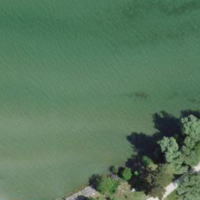
EUNIS habitat code: 14
Species observed at this site:
Tachybaptus ruficollis
Podiceps cristatus
Actitis hypoleucos
Fulica atra
Anas crecca
Alcedo atthis
Podiceps nigricollis
Bucephala clangula
Chroicocephalus ridibundus
Larus michahellis
Ardea purpurea
Cygnus olor
Gallinula chloropus
Ardea alba
Gavia arctica
Panurus biarmicus
Tringa ochropus
Motacilla cinerea
Alopochen aegyptiaca
Anas platyrhynchos
Aythya ferina
Aythya fuligula
Mareca penelope
Phalacrocorax carbo
Circus aeruginosus
Mareca strepera
Mergellus albellus
Mergus merganser
Upupa epops
Sterna hirundo
Anser anser
Motacilla alba